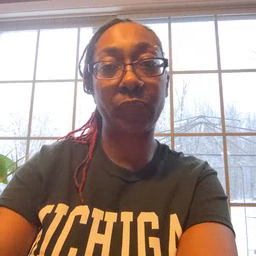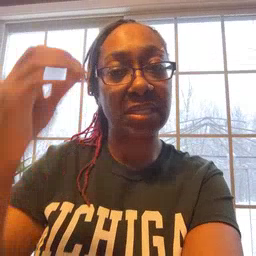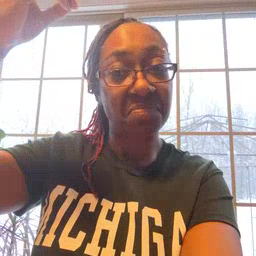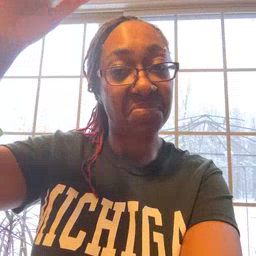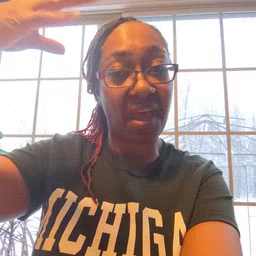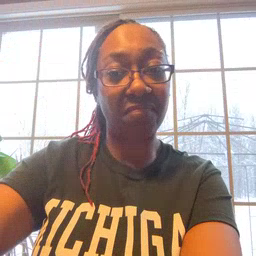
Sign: sun